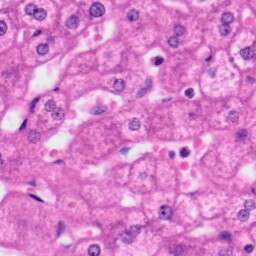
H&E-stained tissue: Liver